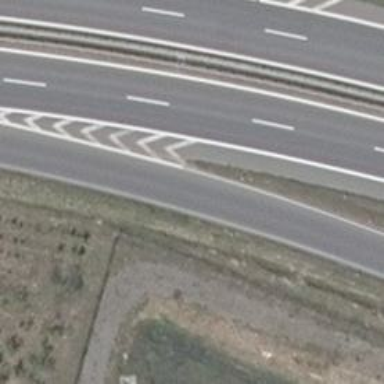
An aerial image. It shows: Motorroad with trunk link.